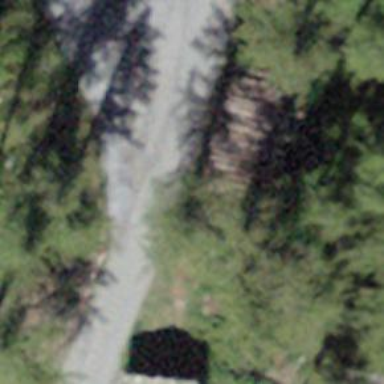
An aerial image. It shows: Guidepost providing information.